Question: How can I add my clock gadget using C# like in below image

I am making clock in Windows Form using C#.
Is this can be done by 'notifyIcon' ?
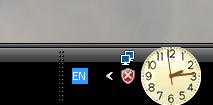
Answer: Poking around with Spy++ (installed by default with Visual Studio) you will find that the name of this window is TrayClockWClass. You can then get a handle to it with some basic Pinvoke calls outlined in this blog post:
<URL>
If what you are attempting is possible this should at least point you in the right direction.